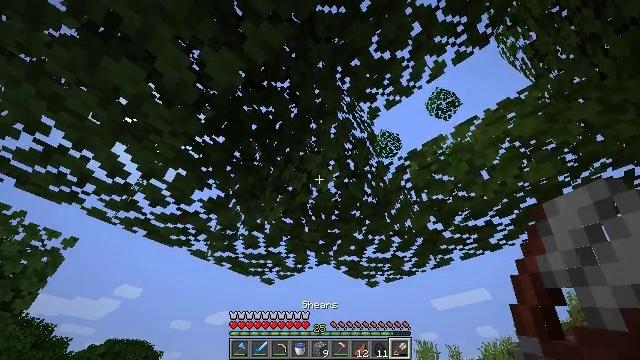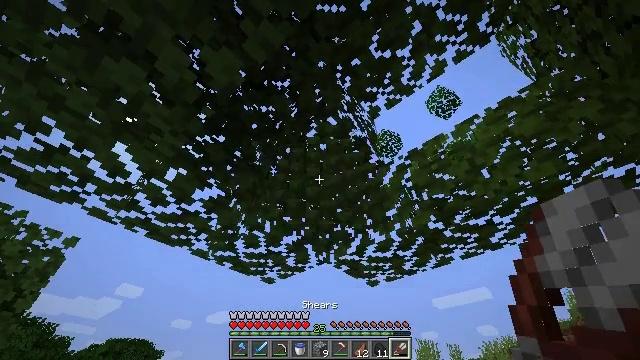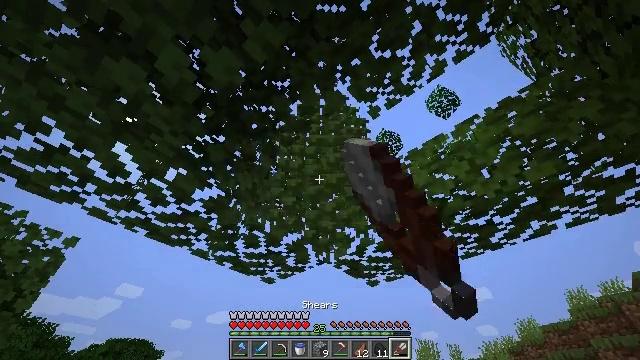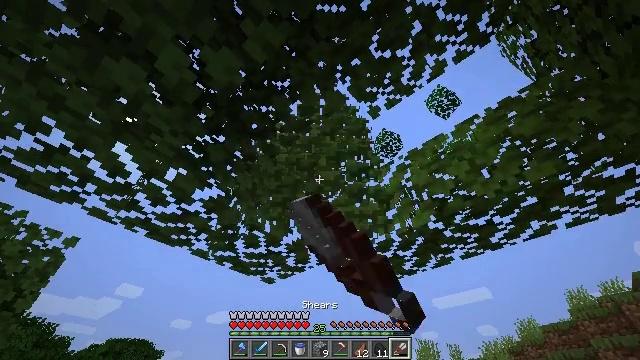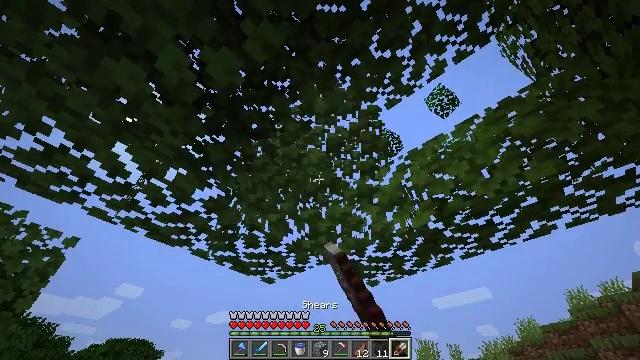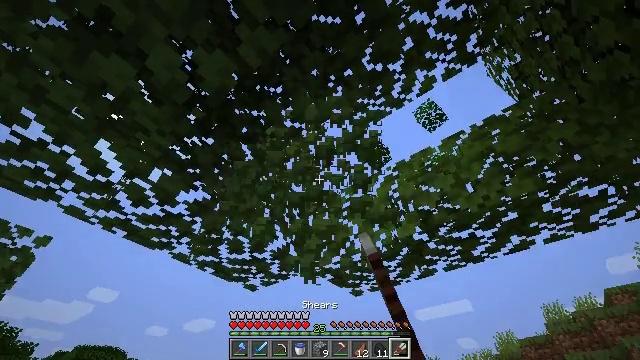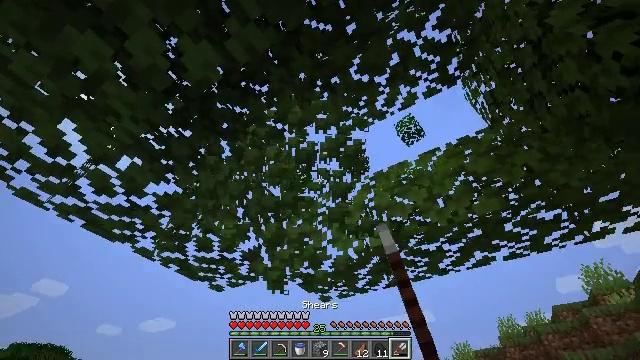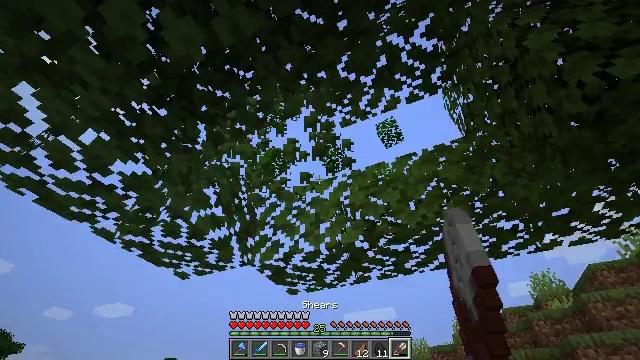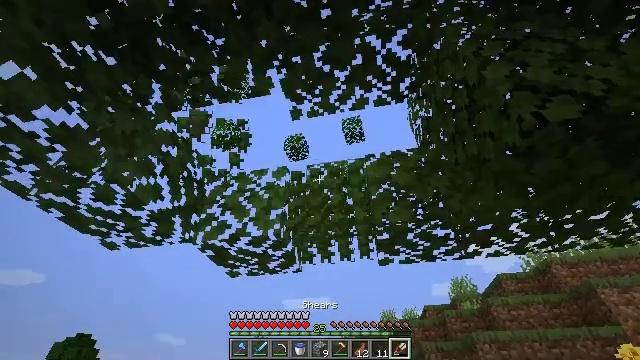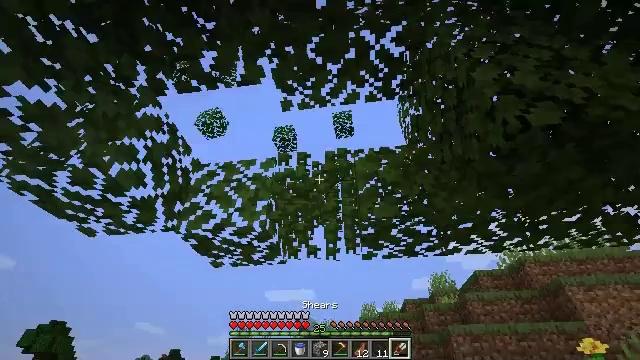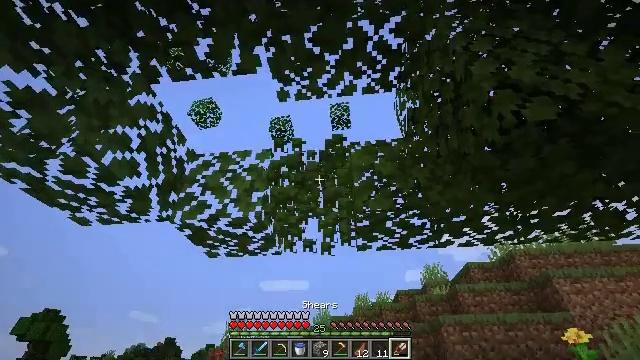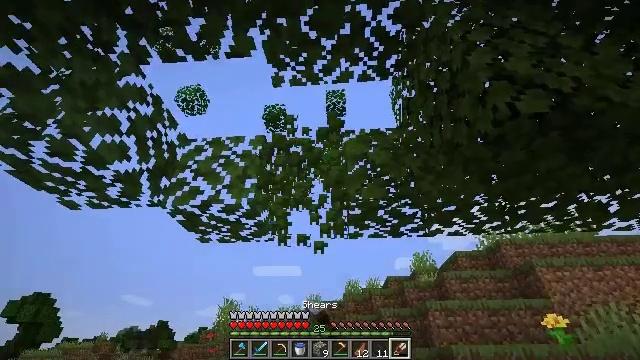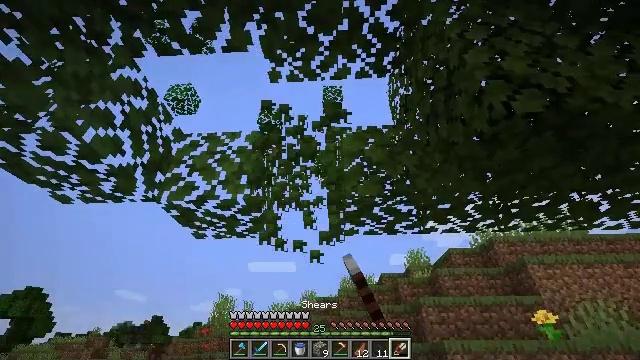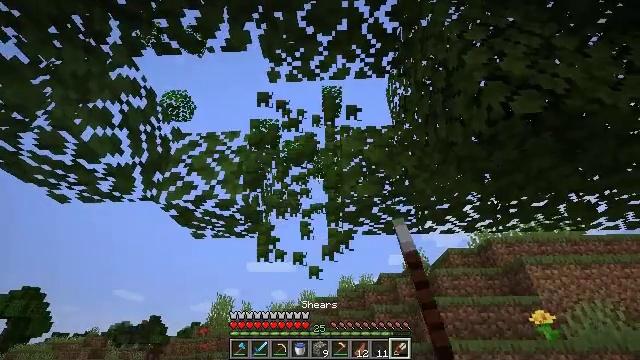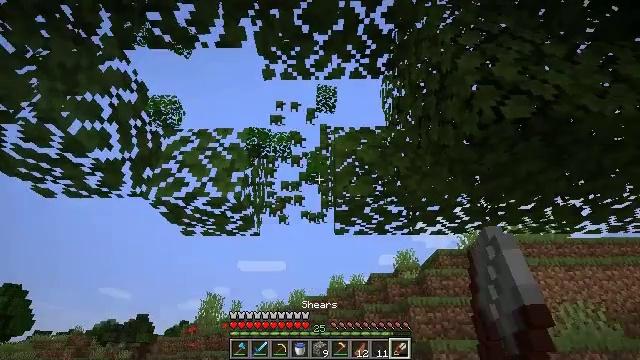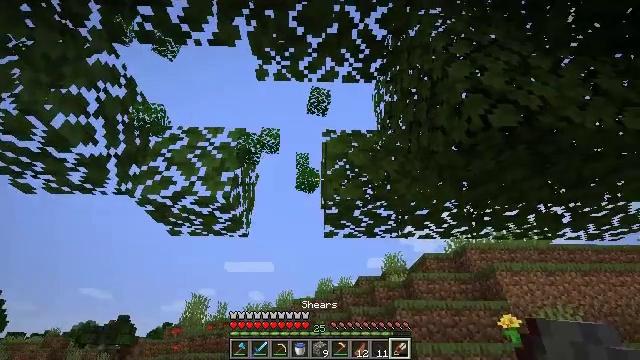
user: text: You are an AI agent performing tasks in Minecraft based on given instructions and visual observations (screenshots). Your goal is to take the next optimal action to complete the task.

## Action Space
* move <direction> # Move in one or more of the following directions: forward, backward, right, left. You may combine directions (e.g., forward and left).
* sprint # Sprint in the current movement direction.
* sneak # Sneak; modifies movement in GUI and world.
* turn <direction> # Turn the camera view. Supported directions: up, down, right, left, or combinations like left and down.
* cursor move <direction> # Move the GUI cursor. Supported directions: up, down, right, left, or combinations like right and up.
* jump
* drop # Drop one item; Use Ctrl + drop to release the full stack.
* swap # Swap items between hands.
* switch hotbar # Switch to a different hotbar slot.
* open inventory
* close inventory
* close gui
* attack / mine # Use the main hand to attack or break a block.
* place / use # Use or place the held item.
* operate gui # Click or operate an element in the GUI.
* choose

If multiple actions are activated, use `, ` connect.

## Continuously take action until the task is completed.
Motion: motion action
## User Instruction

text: Break the dark oak leaves for resources.
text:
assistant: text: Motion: attack / mine
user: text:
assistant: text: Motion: attack / mine
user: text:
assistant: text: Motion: attack / mine
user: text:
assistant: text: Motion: attack / mine
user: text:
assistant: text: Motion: turn right and up, attack / mine
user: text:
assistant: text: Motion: turn right, attack / mine
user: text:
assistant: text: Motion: turn right and down, attack / mine
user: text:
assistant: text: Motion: turn right and down, attack / mine
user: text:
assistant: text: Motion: turn right and down, attack / mine
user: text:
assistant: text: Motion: turn right and down, attack / mine
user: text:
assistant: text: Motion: turn right and down, attack / mine
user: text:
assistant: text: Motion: turn right, attack / mine
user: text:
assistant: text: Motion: attack / mine
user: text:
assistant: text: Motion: turn right, attack / mine
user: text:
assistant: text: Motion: turn right, attack / mine
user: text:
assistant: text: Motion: turn right and up, attack / mine
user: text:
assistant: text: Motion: attack / mine
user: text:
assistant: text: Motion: attack / mine
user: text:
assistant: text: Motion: turn right, attack / mine
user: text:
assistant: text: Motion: turn right, attack / mine
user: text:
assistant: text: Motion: turn right and down, attack / mine
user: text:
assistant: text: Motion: turn right, attack / mine
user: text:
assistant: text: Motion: turn right, attack / mine
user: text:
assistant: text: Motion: turn right and up, attack / mine
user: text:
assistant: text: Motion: turn right and up, attack / mine
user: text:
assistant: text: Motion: turn right and up, attack / mine
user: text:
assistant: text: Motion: attack / mine
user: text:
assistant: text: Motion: attack / mine
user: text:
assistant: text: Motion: attack / mine
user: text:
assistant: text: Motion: attack / mine